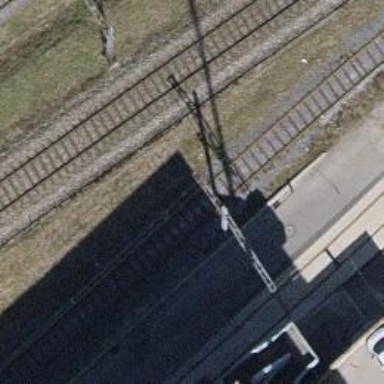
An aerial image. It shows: Catenary mast for power lines.